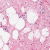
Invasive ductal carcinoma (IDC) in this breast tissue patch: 0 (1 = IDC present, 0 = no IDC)